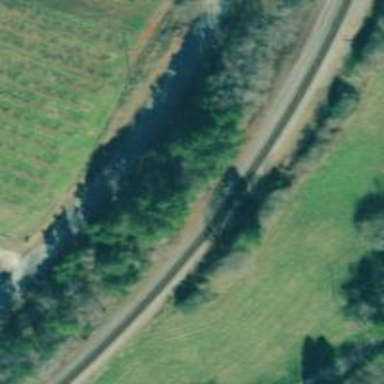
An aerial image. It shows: Railway track.